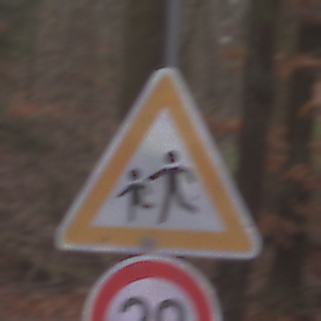
Verkehrszeichen: KinderRechts
Zusatzzeichen unten: Geschwindigkeit20
Umgebung: Outdoor, Nature
Tageszeit: Midday
Wetter: Overcast
Licht: Natural
Jahreszeit: Autumn
Kontrast: LowContrast